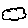
Label: cloud